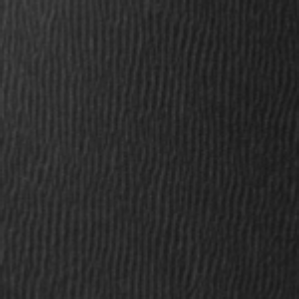
Label: frost